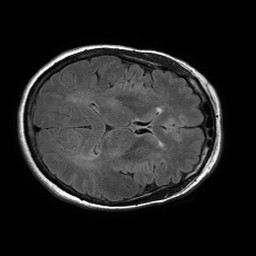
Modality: FLAIR
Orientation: axial
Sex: female
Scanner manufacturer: philips
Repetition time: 11 s
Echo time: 0.125 s